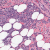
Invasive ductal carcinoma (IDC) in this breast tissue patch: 0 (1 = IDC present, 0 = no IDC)